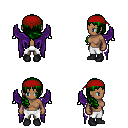
a pixel art fantasy rpg character, female body template, human, dark skin, purple wings, white pants, green right-swept hairstyle, red bandana, black shoes, four views (front, back, left, right), 2x2 character sprite sheet, small pixel art, hard edges, no anti-aliasing